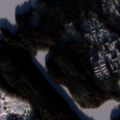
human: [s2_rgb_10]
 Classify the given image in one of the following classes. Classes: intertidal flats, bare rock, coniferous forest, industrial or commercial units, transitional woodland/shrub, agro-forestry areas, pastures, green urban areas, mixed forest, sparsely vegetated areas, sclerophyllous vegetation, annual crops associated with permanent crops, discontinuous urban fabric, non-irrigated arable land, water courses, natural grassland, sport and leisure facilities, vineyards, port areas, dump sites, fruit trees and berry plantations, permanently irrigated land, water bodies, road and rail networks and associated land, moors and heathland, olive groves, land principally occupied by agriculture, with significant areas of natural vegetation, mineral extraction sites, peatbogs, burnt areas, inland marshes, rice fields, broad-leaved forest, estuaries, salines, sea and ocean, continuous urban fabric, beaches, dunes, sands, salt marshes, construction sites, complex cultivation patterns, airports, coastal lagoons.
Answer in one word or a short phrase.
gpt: discontinuous urban fabric, construction sites, coniferous forest, mixed forest, water bodies